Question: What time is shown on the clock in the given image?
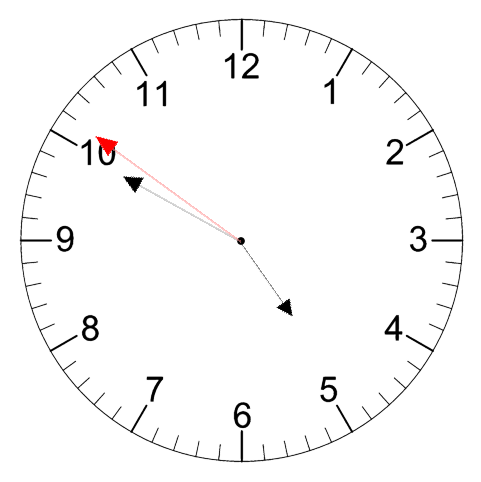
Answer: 04:49:51